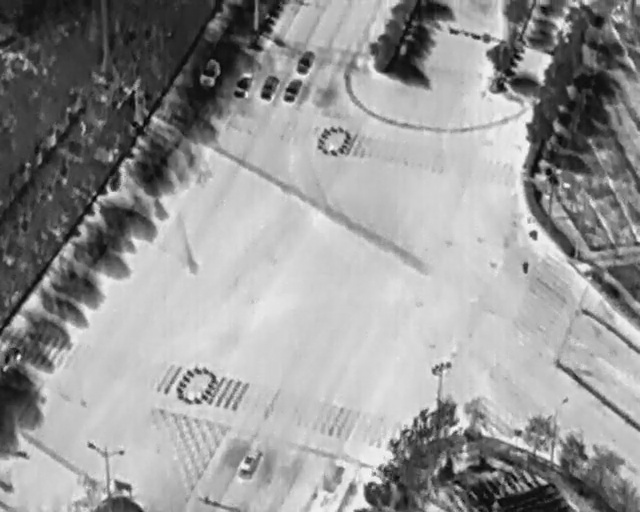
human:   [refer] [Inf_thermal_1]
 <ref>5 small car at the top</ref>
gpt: <box>[[45, 10, 49, 13, 23], [30, 12, 34, 15, 22], [35, 15, 40, 18, 15], [39, 15, 44, 18, 22], [43, 16, 47, 18, 26]]</box>